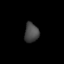
Tissue: lung
Cell type: T cells
Senescence score: 0.2371
Nuclear area (px): 270
Mean DAPI intensity: 71.678